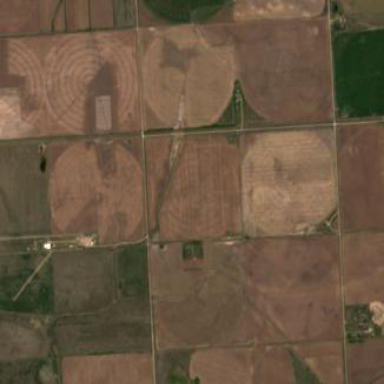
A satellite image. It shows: Farmland with pivot irrigation system.